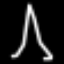
Label: The Eiffel Tower